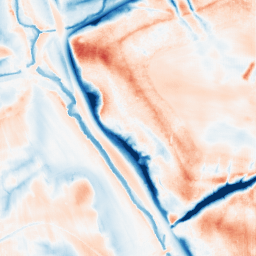
Category: classical
Decomposition family: gaussian_anisotropic
Decomposition parameters: sigma_x: 10
sigma_y: 10
Upsampling method: fft_zeropad
Upsampling parameters: scale: 2
Upsampling scale: 2